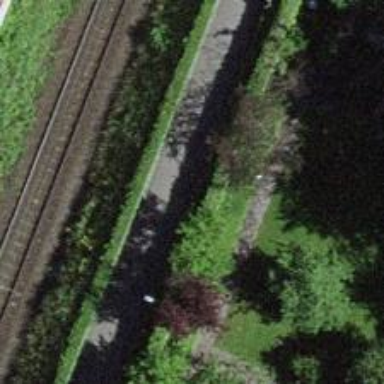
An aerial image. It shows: Paved footway.